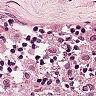
Metastatic tissue present: no